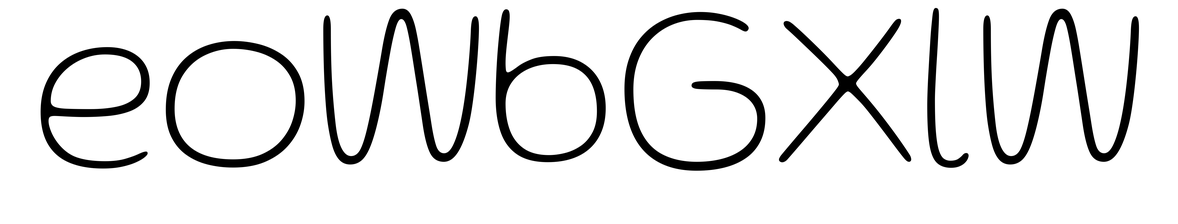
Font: Gluten_Thin